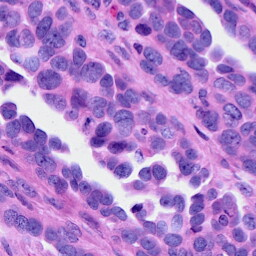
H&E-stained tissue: Ovarian